Interaction volume radius: 10 \u00c5
Interaction volume height: 15 \u00c5
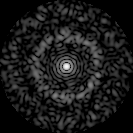
Disorder parameter: 0.8514